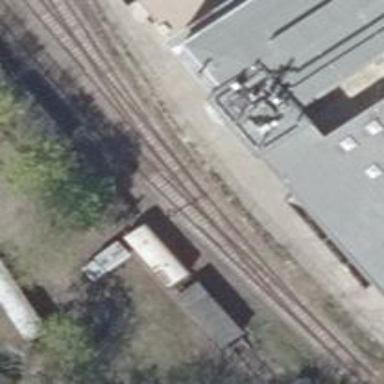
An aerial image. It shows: Railway switch.